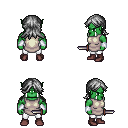
a pixel art fantasy rpg character, male body template, orc, green skin, white tunic, white pants, gray loose hair, white cloth bracers, maroon shoes, dagger, four views (front, back, left, right), 2x2 character sprite sheet, small pixel art, hard edges, no anti-aliasing